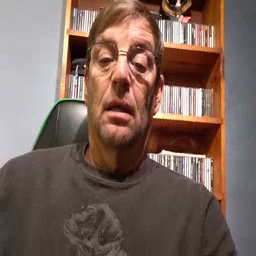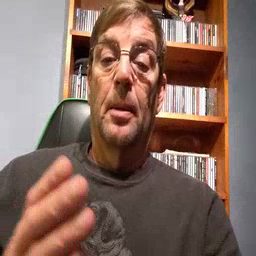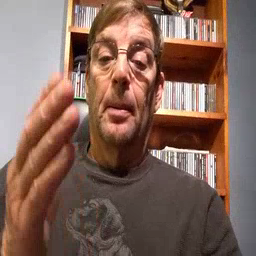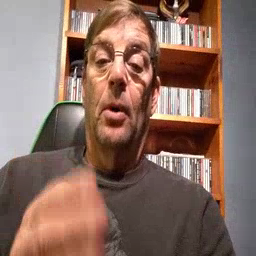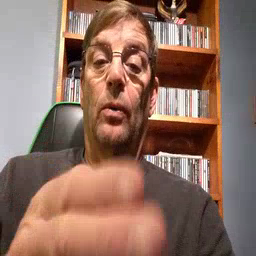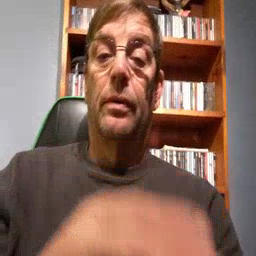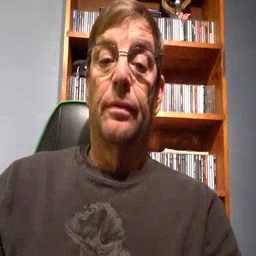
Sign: boat